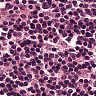
Metastatic tissue present: no